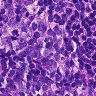
Metastatic tissue present: no